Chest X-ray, AP view. Patient: 72 years old, sex F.
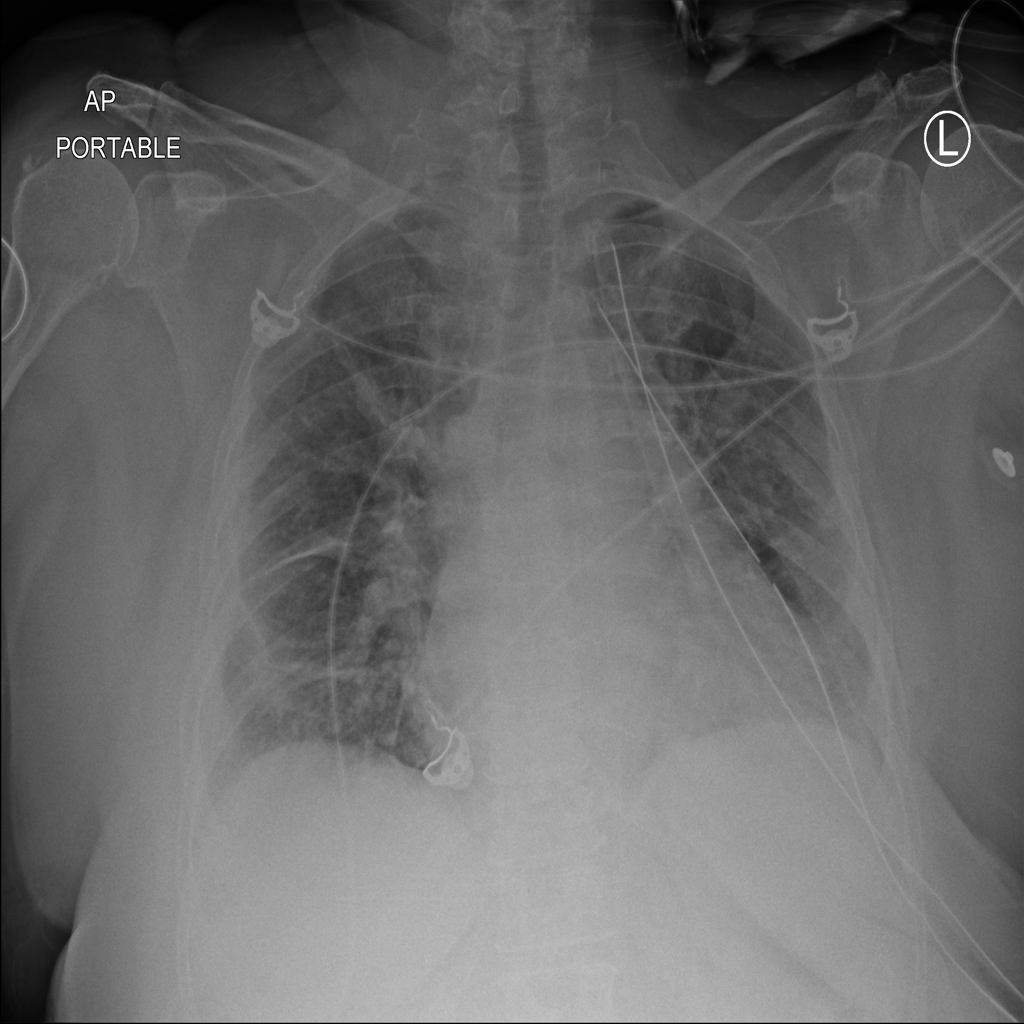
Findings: Effusion